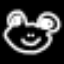
Label: frog